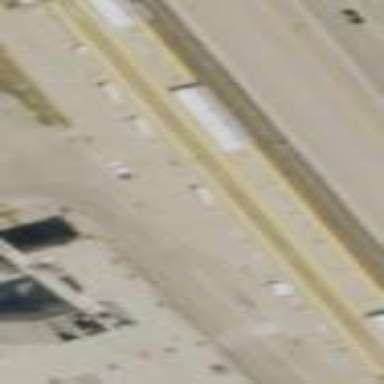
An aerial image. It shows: Concrete platform with shelter for light rail services.